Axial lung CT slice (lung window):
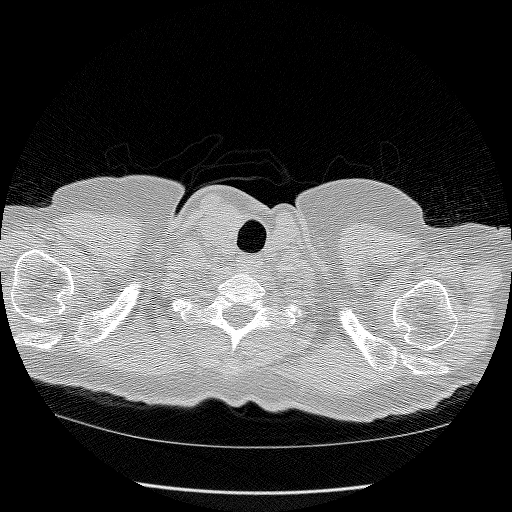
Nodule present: no